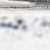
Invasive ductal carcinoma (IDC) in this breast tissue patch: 0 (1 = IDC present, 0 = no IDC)